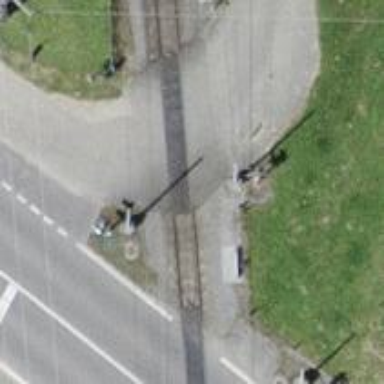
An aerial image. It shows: Level crossing at the railway with full barrier.